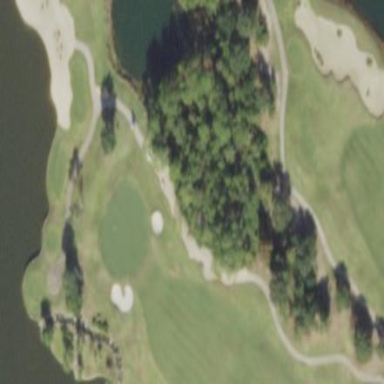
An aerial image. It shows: Sandy area is golf bunker.